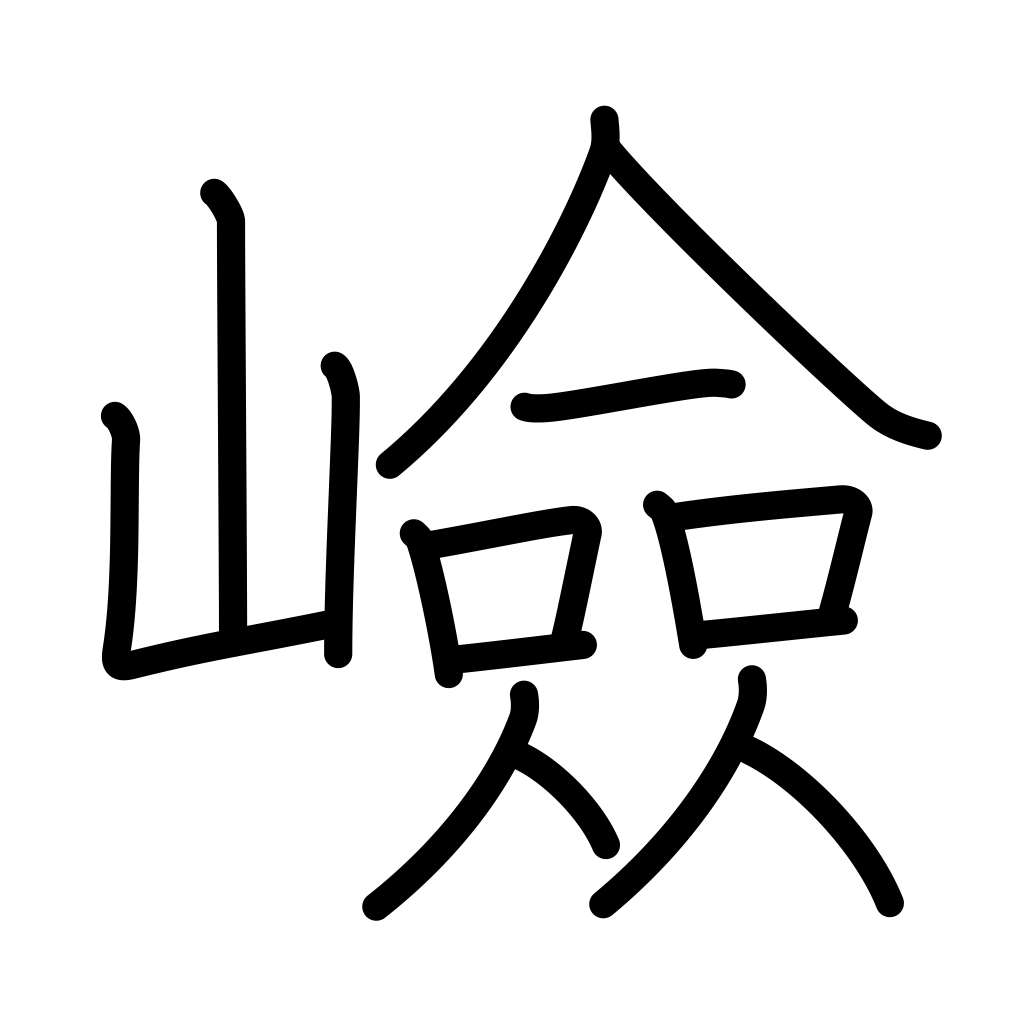
Meaning: inaccessible place, impregnable position, steep place, sharp eyes